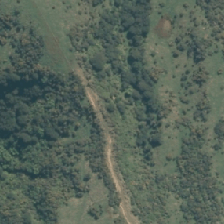
Land cover: high_producing_grassland